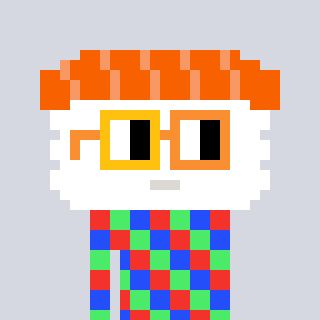
a pixel art character with square yellow and orange glasses, a nigiri-shaped head and a grayscale-colored body on a cool background